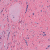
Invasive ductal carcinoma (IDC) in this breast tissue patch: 1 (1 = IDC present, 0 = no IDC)